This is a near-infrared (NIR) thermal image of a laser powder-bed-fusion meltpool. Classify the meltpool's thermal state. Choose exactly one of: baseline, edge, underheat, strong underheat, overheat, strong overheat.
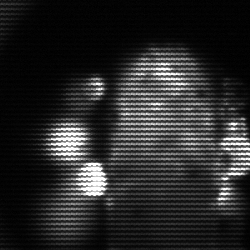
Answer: strong underheat